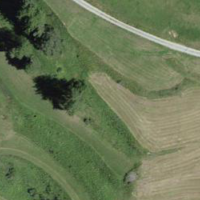
EUNIS habitat code: 26
Species observed at this site:
Papilio machaon
Moneses uniflora
Plantago media
Clinopodium alpinum
Arctium tomentosum